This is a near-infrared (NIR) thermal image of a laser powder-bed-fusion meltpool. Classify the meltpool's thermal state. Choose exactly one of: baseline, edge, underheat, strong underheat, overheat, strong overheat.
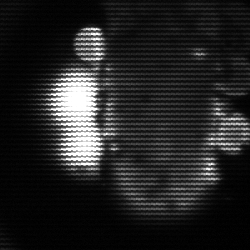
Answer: strong underheat